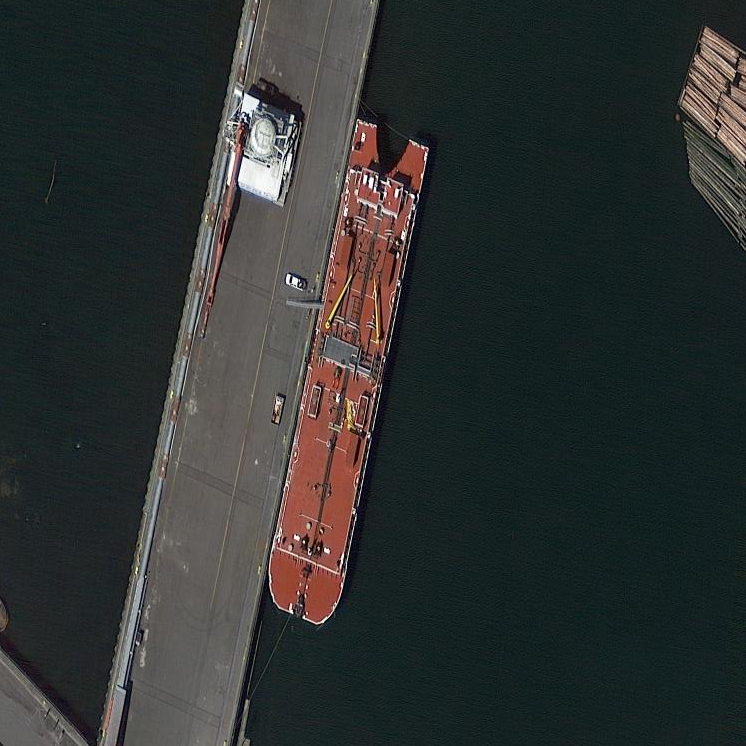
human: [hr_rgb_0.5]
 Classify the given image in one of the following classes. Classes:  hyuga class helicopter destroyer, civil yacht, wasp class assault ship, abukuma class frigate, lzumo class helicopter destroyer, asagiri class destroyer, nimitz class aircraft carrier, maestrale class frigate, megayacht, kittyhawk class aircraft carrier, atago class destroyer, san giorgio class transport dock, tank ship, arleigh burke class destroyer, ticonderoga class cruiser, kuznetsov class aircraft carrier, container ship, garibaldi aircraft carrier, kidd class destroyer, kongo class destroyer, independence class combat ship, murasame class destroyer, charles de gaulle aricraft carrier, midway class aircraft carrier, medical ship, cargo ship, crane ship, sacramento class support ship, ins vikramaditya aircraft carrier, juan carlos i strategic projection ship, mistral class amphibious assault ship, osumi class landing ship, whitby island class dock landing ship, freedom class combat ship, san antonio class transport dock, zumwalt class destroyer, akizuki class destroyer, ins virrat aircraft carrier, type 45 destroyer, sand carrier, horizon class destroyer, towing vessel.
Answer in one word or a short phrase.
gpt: Tank ship